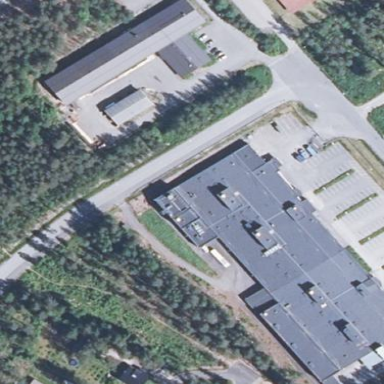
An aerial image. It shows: Industrial building.